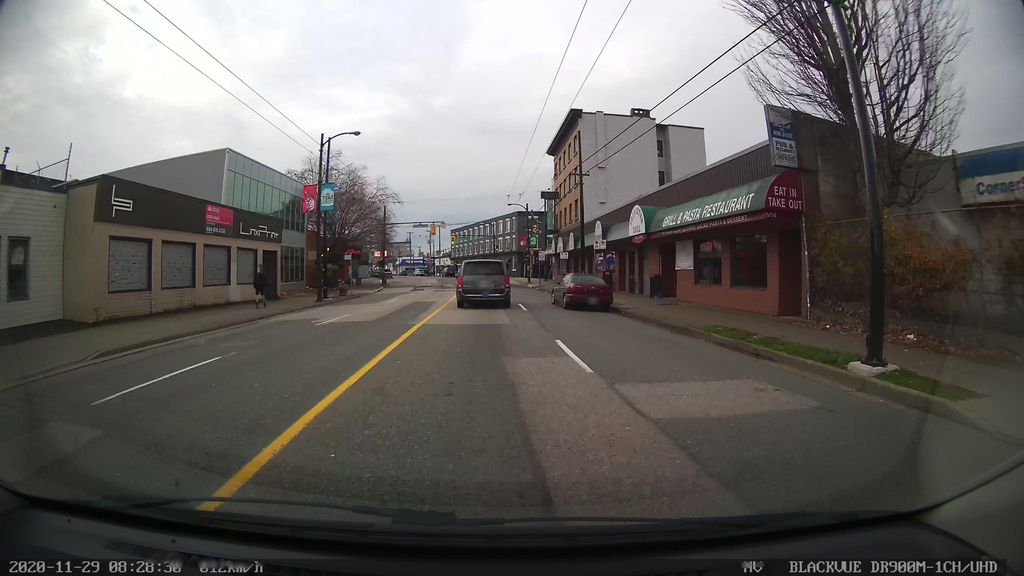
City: vancouver